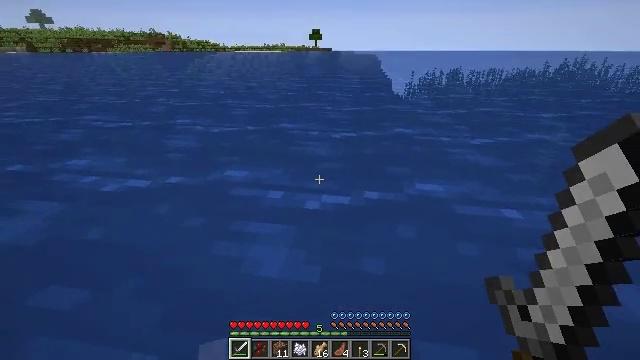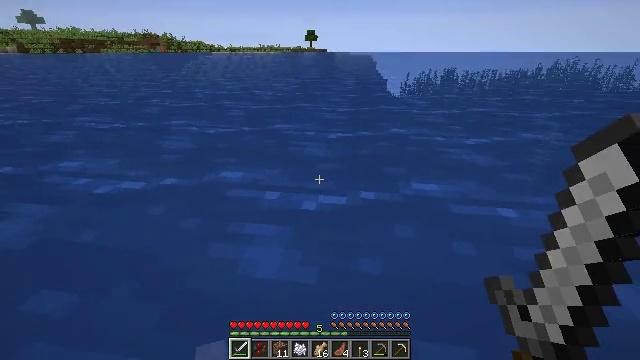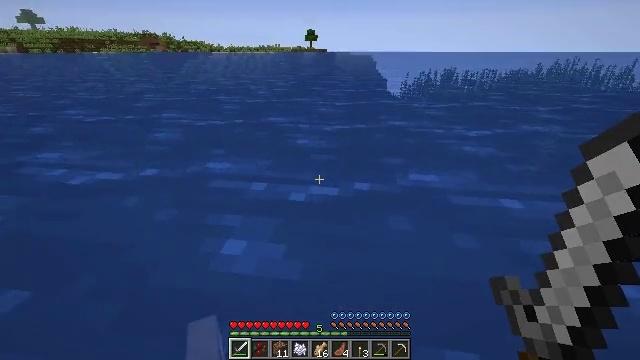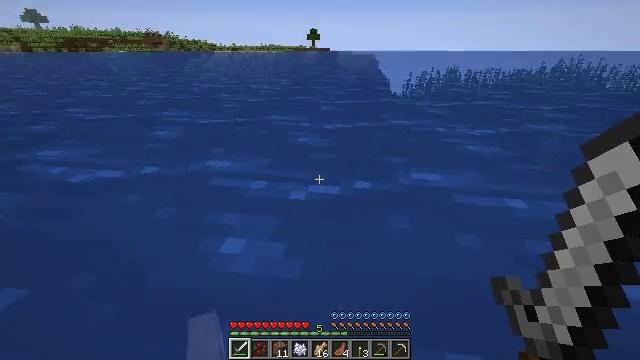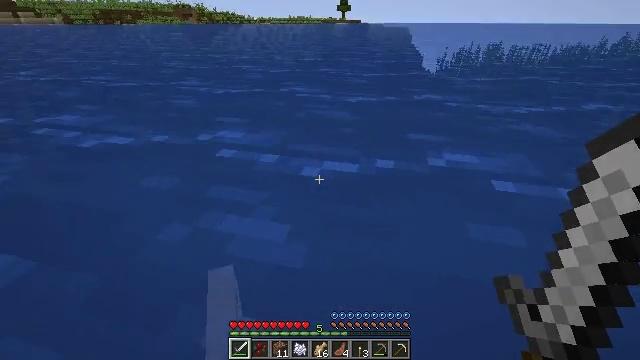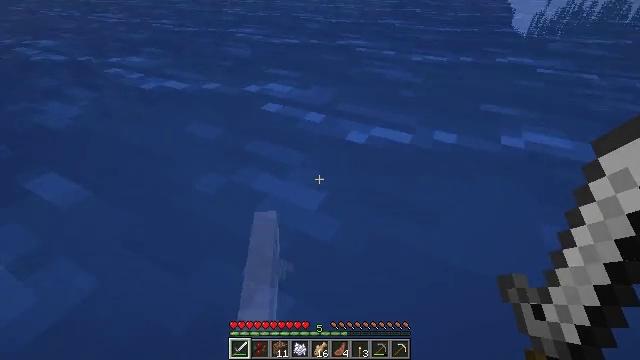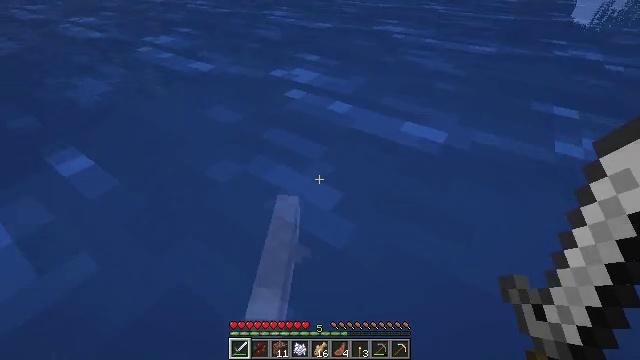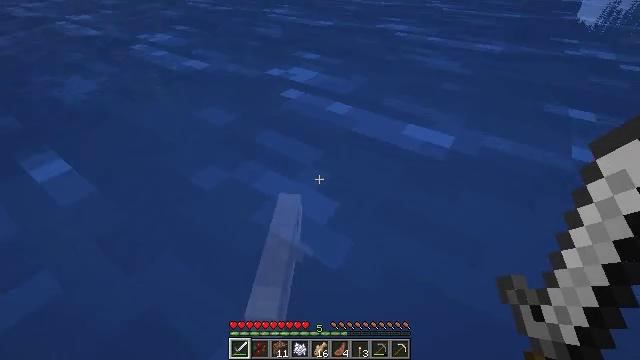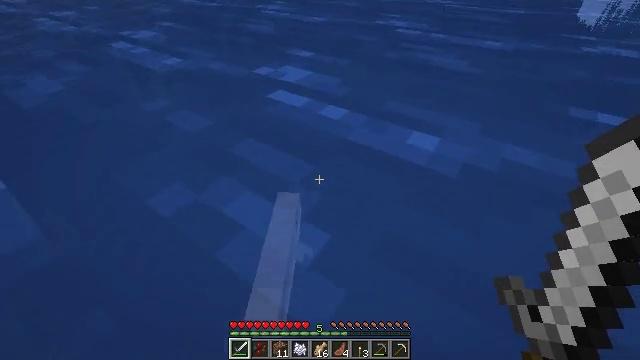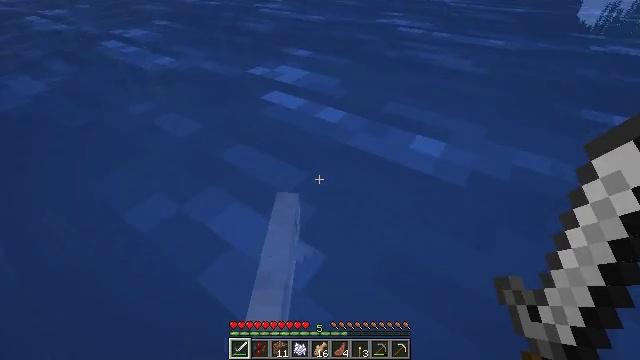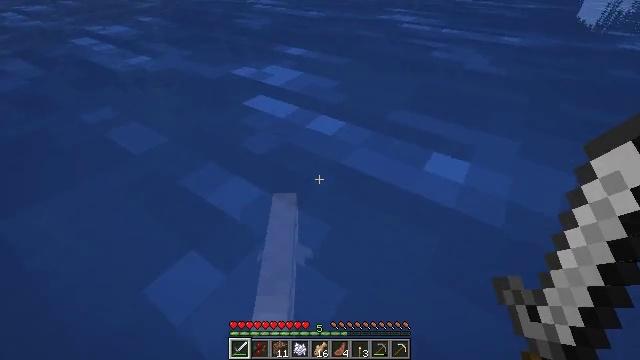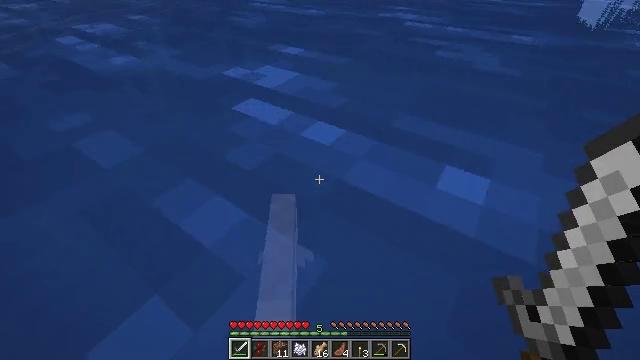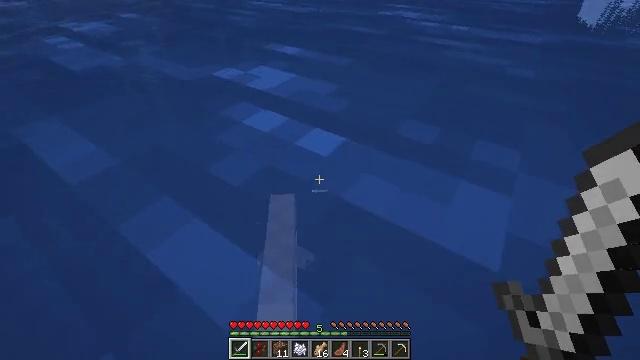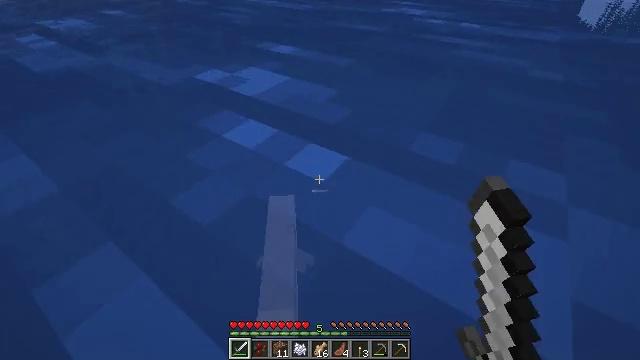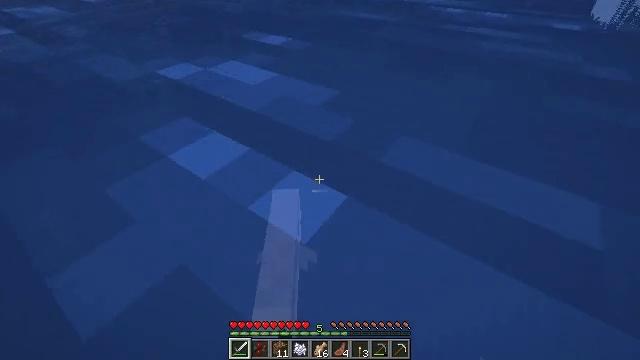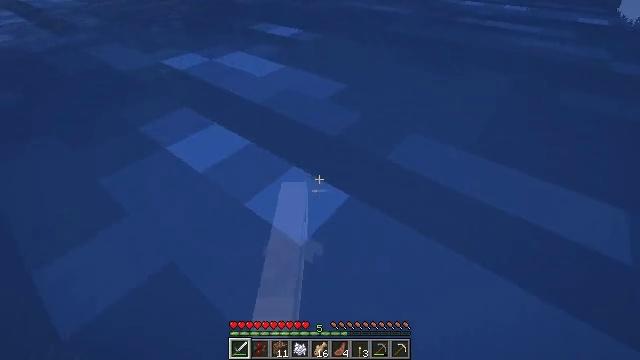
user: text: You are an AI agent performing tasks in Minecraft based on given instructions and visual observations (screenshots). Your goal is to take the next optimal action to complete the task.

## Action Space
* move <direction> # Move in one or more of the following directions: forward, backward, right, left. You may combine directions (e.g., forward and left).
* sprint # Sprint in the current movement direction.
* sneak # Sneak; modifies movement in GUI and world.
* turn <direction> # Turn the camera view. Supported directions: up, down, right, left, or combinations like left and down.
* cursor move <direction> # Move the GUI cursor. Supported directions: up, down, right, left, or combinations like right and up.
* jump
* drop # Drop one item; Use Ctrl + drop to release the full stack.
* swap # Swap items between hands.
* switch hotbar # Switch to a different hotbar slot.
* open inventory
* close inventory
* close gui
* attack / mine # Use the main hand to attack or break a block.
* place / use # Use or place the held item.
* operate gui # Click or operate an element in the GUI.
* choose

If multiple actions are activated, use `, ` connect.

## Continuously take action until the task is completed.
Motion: motion action
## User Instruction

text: Kill mobs in water.
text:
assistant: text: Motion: move forward
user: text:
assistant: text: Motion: move forward
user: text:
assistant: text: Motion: move forward
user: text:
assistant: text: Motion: move forward, turn left and down
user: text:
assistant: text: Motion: move forward, turn left and down
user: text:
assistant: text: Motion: move forward, turn left and down
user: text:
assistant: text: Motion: move forward
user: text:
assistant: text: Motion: move forward
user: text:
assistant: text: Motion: move forward
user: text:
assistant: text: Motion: move forward
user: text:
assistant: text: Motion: move forward
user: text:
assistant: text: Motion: move forward, attack / mine
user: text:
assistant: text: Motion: move forward, attack / mine
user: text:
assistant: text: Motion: move forward, turn left, attack / mine
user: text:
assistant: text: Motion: move forward, turn left
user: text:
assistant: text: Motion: move forward, turn left and down
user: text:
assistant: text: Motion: move forward, turn left and down
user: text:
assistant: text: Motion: move forward, turn left and down
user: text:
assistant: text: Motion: move forward
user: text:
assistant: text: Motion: move forward, attack / mine
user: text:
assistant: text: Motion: move forward, attack / mine
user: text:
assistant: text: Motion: move forward, attack / mine
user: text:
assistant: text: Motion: move forward
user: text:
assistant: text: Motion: move forward
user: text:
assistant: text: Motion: move forward
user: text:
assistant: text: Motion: move forward
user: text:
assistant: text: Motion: move forward
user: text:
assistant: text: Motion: move forward
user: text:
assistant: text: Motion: move forward
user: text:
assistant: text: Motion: move forward